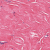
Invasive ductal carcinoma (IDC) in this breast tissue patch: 0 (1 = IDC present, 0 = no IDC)